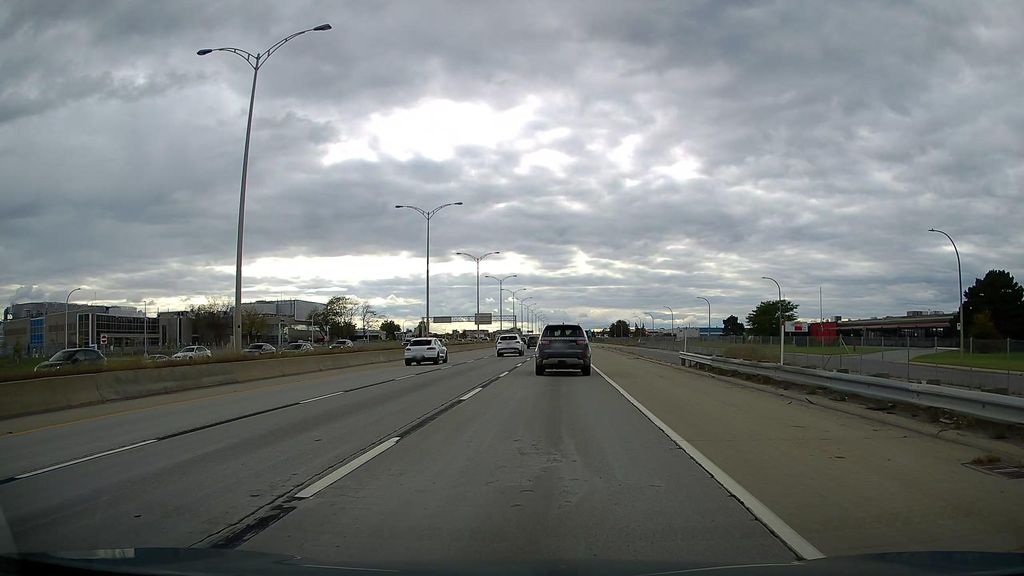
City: montreal